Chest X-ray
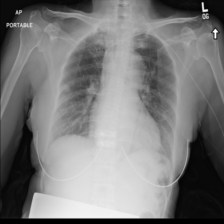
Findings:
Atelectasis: negative
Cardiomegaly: negative
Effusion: negative
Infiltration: negative
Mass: negative
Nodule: negative
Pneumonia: negative
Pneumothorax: negative
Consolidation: negative
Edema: negative
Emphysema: negative
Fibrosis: negative
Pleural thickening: negative
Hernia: negative